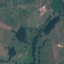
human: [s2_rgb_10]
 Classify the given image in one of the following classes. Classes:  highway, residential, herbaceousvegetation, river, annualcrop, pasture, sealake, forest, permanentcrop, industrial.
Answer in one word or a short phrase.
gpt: Pasture